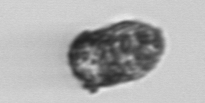
Label: Tintinnopsis